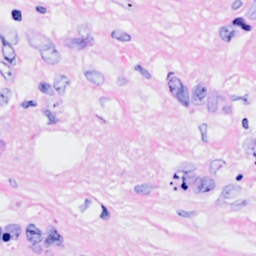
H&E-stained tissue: Breast